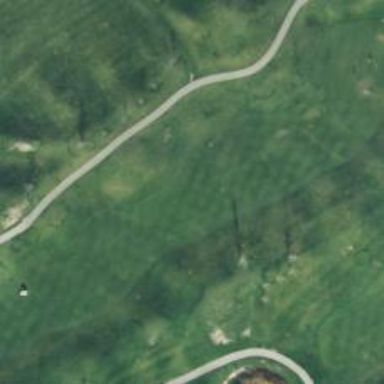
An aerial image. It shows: Golf hole.